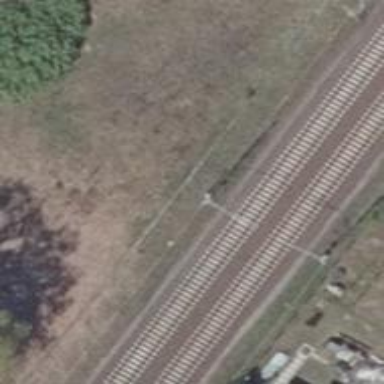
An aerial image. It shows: Milestone along the railway with catenary mast.